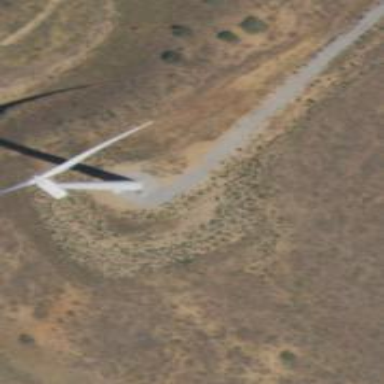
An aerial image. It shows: Wind generator powered by horizontal-axis wind turbine.